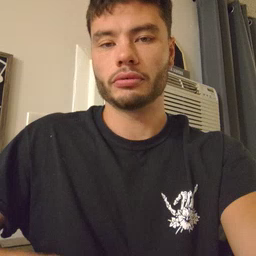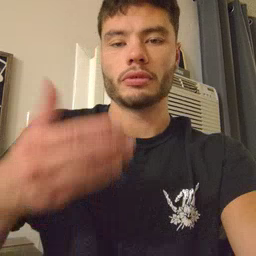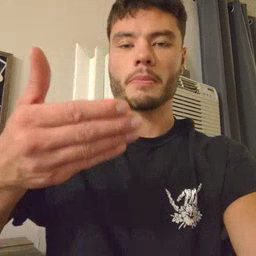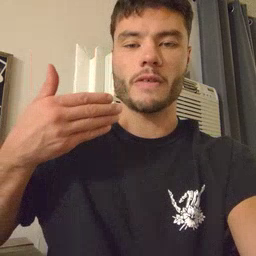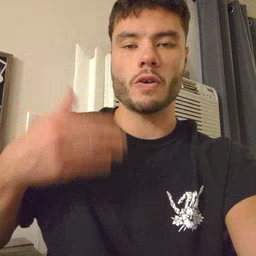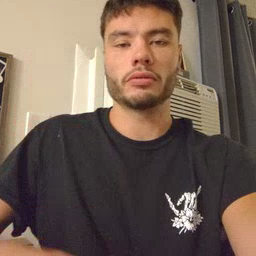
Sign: before